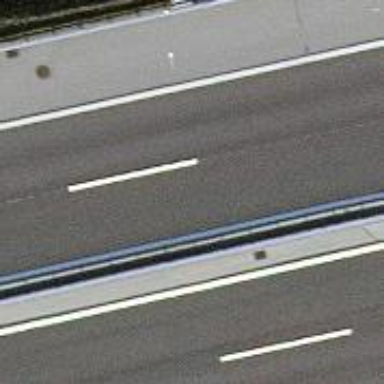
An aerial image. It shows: Motorway bridge.